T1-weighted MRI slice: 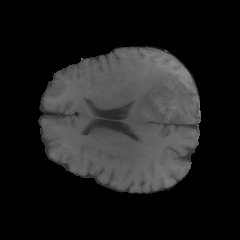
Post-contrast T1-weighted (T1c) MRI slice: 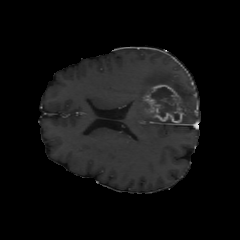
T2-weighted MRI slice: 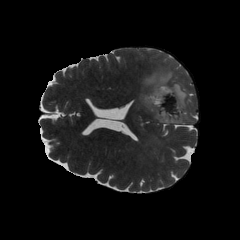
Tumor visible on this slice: yes